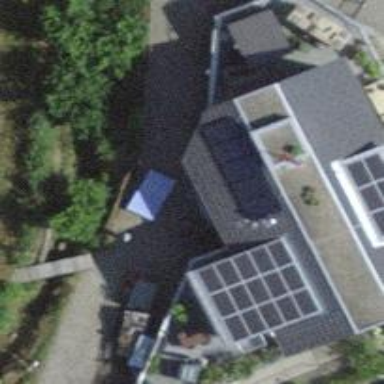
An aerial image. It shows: Solar photovoltaic panel generator.